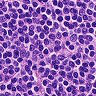
Metastatic tissue present: no